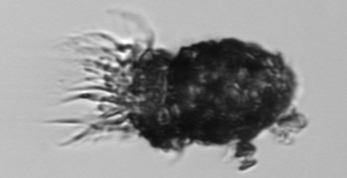
Label: Stenosemella_pacifica